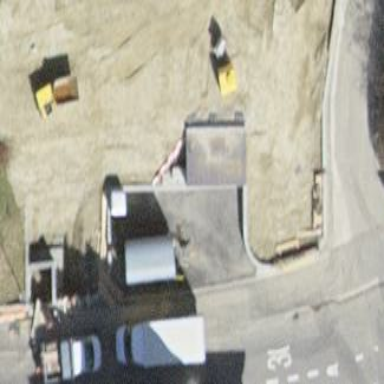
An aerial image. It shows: Garage.